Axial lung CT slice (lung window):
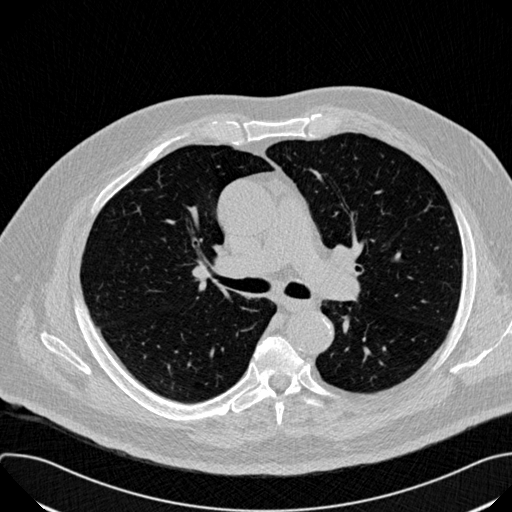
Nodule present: no